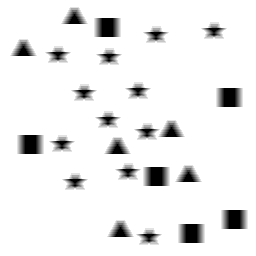
Squares: 6
Triangles: 6
Stars: 12
Total shapes: 24